The plot is a Morlet-wavelet scalogram of a rotor-rig vibration measurement. Determine the machine's mechanical condition. Answer with exactly one of: normal, misalignment, unbalance, looseness.
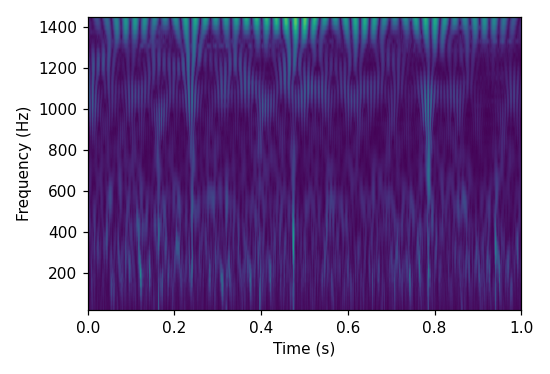
Answer: unbalance